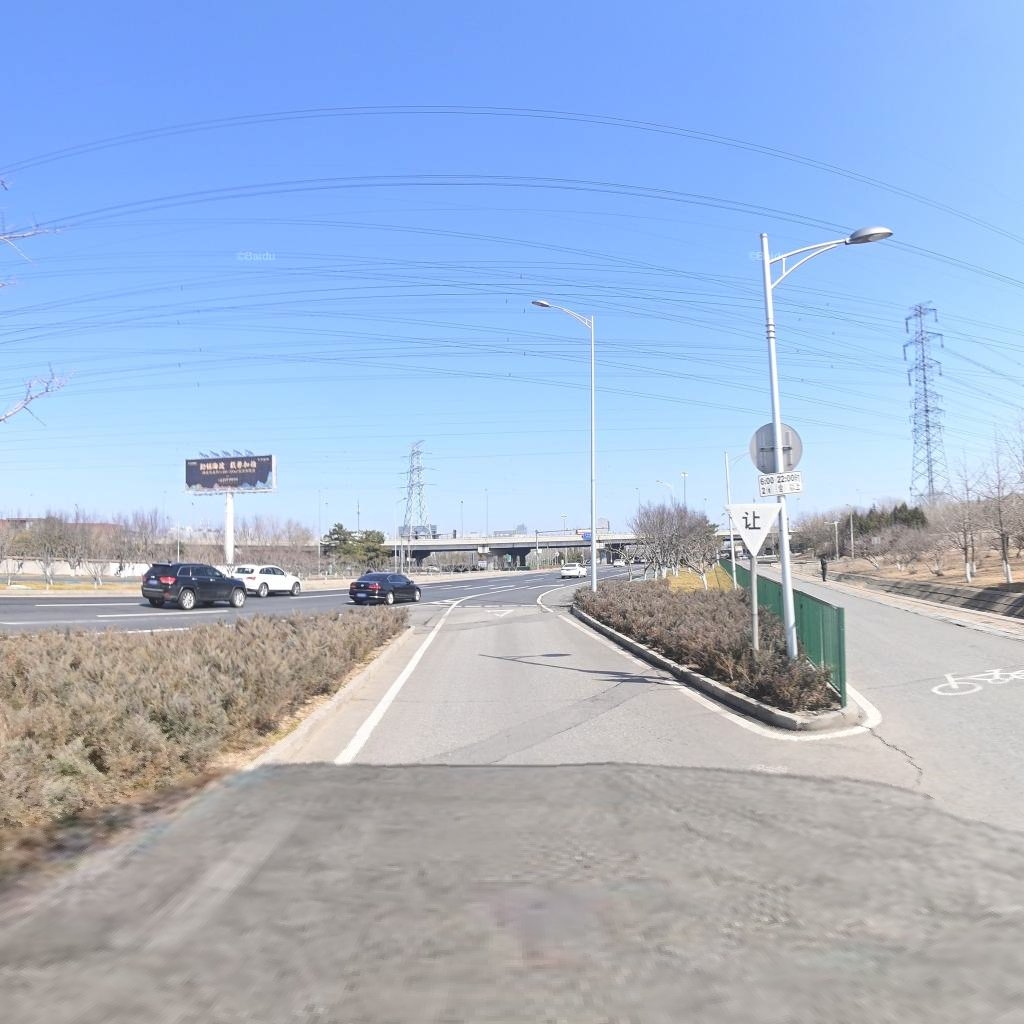
Region: Haidian
Road damage annotations: longitudinal crack, transverse crack, transverse crack